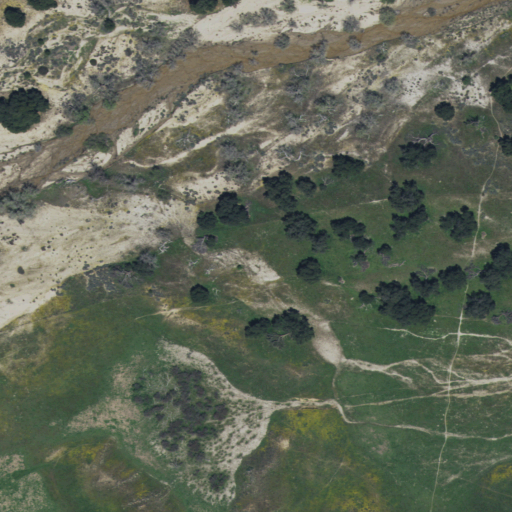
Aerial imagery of valley in California named Cañada Verde containing grassland, shrub, herbaceous wetlands, and barren land